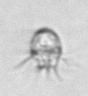
Label: Ciliophora